Question: I created a simple project to login using spring security.
The composition of my project is presented by screenshot:
.
bellow are the required files:
'''
<?xml version="1.0" encoding="UTF-8"?>
<beans:beans xmlns="http://www.springframework.org/schema/security"
xmlns:beans="http://www.springframework.org/schema/beans" xmlns:xsi="http://www.w3.org/2001/XMLSchema-instance"
xsi:schemaLocation="http://www.springframework.org/schema/beans
http://www.springframework.org/schema/beans/spring-beans.xsd
http://www.springframework.org/schema/security
http://www.springframework.org/schema/security/spring-security.xsd">
<http auto-config="true">
<intercept-url pattern="/welcome.jsf" access="ROLE_USER" />
<form-login login-page="/login.jsf" default-target-url="/welcome.jsf"
authentication-failure-url="/login.jsf?status=error" />
<logout logout-success-url="/login.jsf?status=logout" />
</http>
<authentication-manager>
<authentication-provider>
<user-service>
<user name="walid" password="111" authorities="ROLE_USER" />
</user-service>
</authentication-provider>
</authentication-manager>
</beans:beans>
'''
'''
<?xml version="1.0" encoding="UTF-8"?>
<web_1:web-app xmlns:xsi="http://www.w3.org/2001/XMLSchema-instance"
xmlns="http://java.sun.com/xml/ns/j2ee"
xmlns:javaee="http://xmlns.jcp.org/xml/ns/javaee"
xmlns:web="http://xmlns.jcp.org/xml/ns/javaee"
xsi:schemaLocation="http://java.sun.com/xml/ns/javaee
http://java.sun.com/xml/ns/javaee/web-app_2_5.xsd
http://java.sun.com/xml/ns/j2ee
http://java.sun.com/xml/ns/j2ee/web-app_2_4.xsd
http://xmlns.jcp.org/xml/ns/javaee
http://java.sun.com/xml/ns/javaee/web-app_2_5.xsd"
id="Spring-Security-Custom-Login-Form_ID"
version="2.4">
<javaee:display-name>HelloWorld</javaee:display-name>
<javaee:listener>
<javaee:listener-class>org.springframework.web.context.ContextLoaderListener</javaee:listener-class>
</javaee:listener>
<javaee:filter>
<javaee:filter-name>springSecurityFilterChain</javaee:filter-name>
<javaee:filter-class>org.springframework.web.filter.DelegatingFilterProxy</javaee:filter-class>
</javaee:filter>
<javaee:filter-mapping>
<javaee:filter-name>springSecurityFilterChain</javaee:filter-name>
<javaee:url-pattern>/*</javaee:url-pattern>
</javaee:filter-mapping>
<javaee:context-param>
<javaee:param-name>contextConfigLocation</javaee:param-name>
<javaee:param-value>/WEB-INF/spring-security.xml</javaee:param-value>
</javaee:context-param>
<javaee:context-param>
<javaee:description>State saving method: 'client' or 'server' (=default). See JSF Specification 2.5.2</javaee:description>
<javaee:param-name>javax.faces.STATE_SAVING_METHOD</javaee:param-name>
<javaee:param-value>client</javaee:param-value>
</javaee:context-param>
<javaee:context-param>
<javaee:param-name>javax.servlet.jsp.jstl.fmt.localizationContext</javaee:param-name>
<javaee:param-value>resources.application</javaee:param-value>
</javaee:context-param>
<javaee:listener>
<javaee:listener-class>com.sun.faces.config.ConfigureListener</javaee:listener-class>
</javaee:listener>
<javaee:servlet>
<javaee:servlet-name>Faces Servlet</javaee:servlet-name>
<javaee:servlet-class>javax.faces.webapp.FacesServlet</javaee:servlet-class>
<javaee:load-on-startup>1</javaee:load-on-startup>
</javaee:servlet>
<javaee:servlet-mapping>
<javaee:servlet-name>Faces Servlet</javaee:servlet-name>
<javaee:url-pattern>/faces/*</javaee:url-pattern>
</javaee:servlet-mapping>
</web_1:web-app>
'''
'''
<?xml version="1.0" encoding="UTF-8"?>
<!DOCTYPE html PUBLIC "-//W3C//DTD XHTML 1.0 Transitional//EN"
"http://www.w3.org/TR/xhtml1/DTD/xhtml1-transitional.dtd">
<html xmlns="http://www.w3.org/1999/xhtml"
xmlns:c="http://java.sun.com/jstl/core">
<body>
<h3>Enter your username and password</h3>
<form method="post" action="j_spring_security_check">
UserName :<input name="j_username" type="text" /> <br />
Password :<input name="j_password" type="password" /> <br />
<input value="Login" type="submit" />
</form>
<br />
<c:if test="${param.status=='error'}">
<label style="color:red">Invalid username or password!!</label>
</c:if>
<c:if test="${param.status=='logout'}">
<label style="color:red">Logged out successfully!</label>
</c:if>
</body>
</html>
'''
'''
<?xml version="1.0" encoding="UTF-8"?>
<!DOCTYPE html PUBLIC "-//W3C//DTD XHTML 1.0 Transitional//EN"
"http://www.w3.org/TR/xhtml1/DTD/xhtml1-transitional.dtd">
<html xmlns="http://www.w3.org/1999/xhtml">
<body>
<h2>Welcome Page</h2>
<br />
<a href="j_spring_security_logout"> Logout </a>
</body>
</html>
'''
After login with (walid,111), I got <URL>
Could you please help me solving this. Thanks a lot.
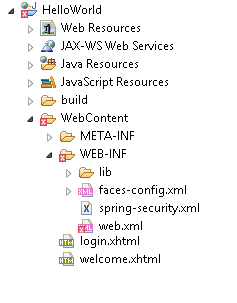
Answer: your seems wrong, you can try this:
'''
<?xml version="1.0" encoding="UTF-8"?>
<web-app xmlns:xsi="http://www.w3.org/2001/XMLSchema-instance"
xmlns="http://java.sun.com/xml/ns/j2ee" xmlns:javaee="http://xmlns.jcp.org/xml/ns/javaee"
xmlns:web="http://xmlns.jcp.org/xml/ns/javaee"
xsi:schemaLocation="http://java.sun.com/xml/ns/j2ee http://java.sun.com/xml/ns/j2ee/web-app_2_4.xsd http://xmlns.jcp.org/xml/ns/javaee http://java.sun.com/xml/ns/javaee/web-app_2_5.xsd"
id="Spring-Security-Database-Authentication_ID" version="2.4">
<display-name>Spring-Security-Database-Authentication</display-name>
<servlet>
<servlet-name>JSF Servlet</servlet-name>
<servlet-class>javax.faces.webapp.FacesServlet</servlet-class>
<load-on-startup>1</load-on-startup>
</servlet>
<servlet-mapping>
<servlet-name>JSF Servlet</servlet-name>
<url-pattern>*.xhtml</url-pattern>
</servlet-mapping>
<servlet-mapping>
<servlet-name>JSF Servlet</servlet-name>
<url-pattern>*.jsf</url-pattern>
</servlet-mapping>
<listener>
<listener-class>org.springframework.web.context.ContextLoaderListener</listener-class>
</listener>
<filter>
<filter-name>springSecurityFilterChain</filter-name>
<filter-class>org.springframework.web.filter.DelegatingFilterProxy</filter-class>
</filter>
<filter-mapping>
<filter-name>springSecurityFilterChain</filter-name>
<url-pattern>/*</url-pattern>
</filter-mapping>
<context-param>
<param-name>contextConfigLocation</param-name>
<param-value>/WEB-INF/spring-security.xml</param-value>
</context-param>
</web-app>
'''
HTH